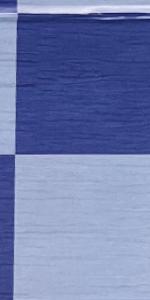
Label: Empty